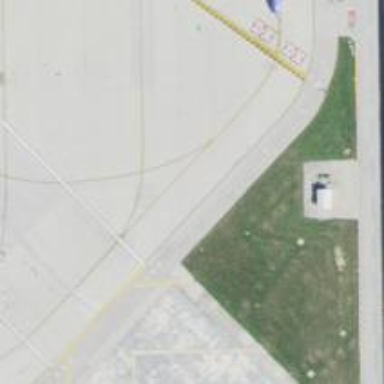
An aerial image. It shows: View of taxiway at the airport.